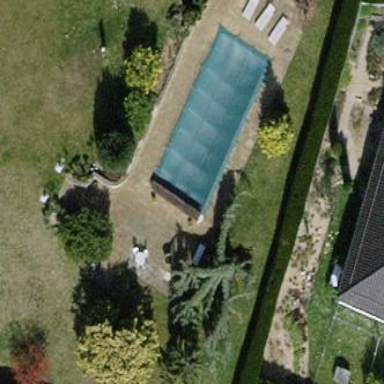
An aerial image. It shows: Swimming pool located in leisure land.